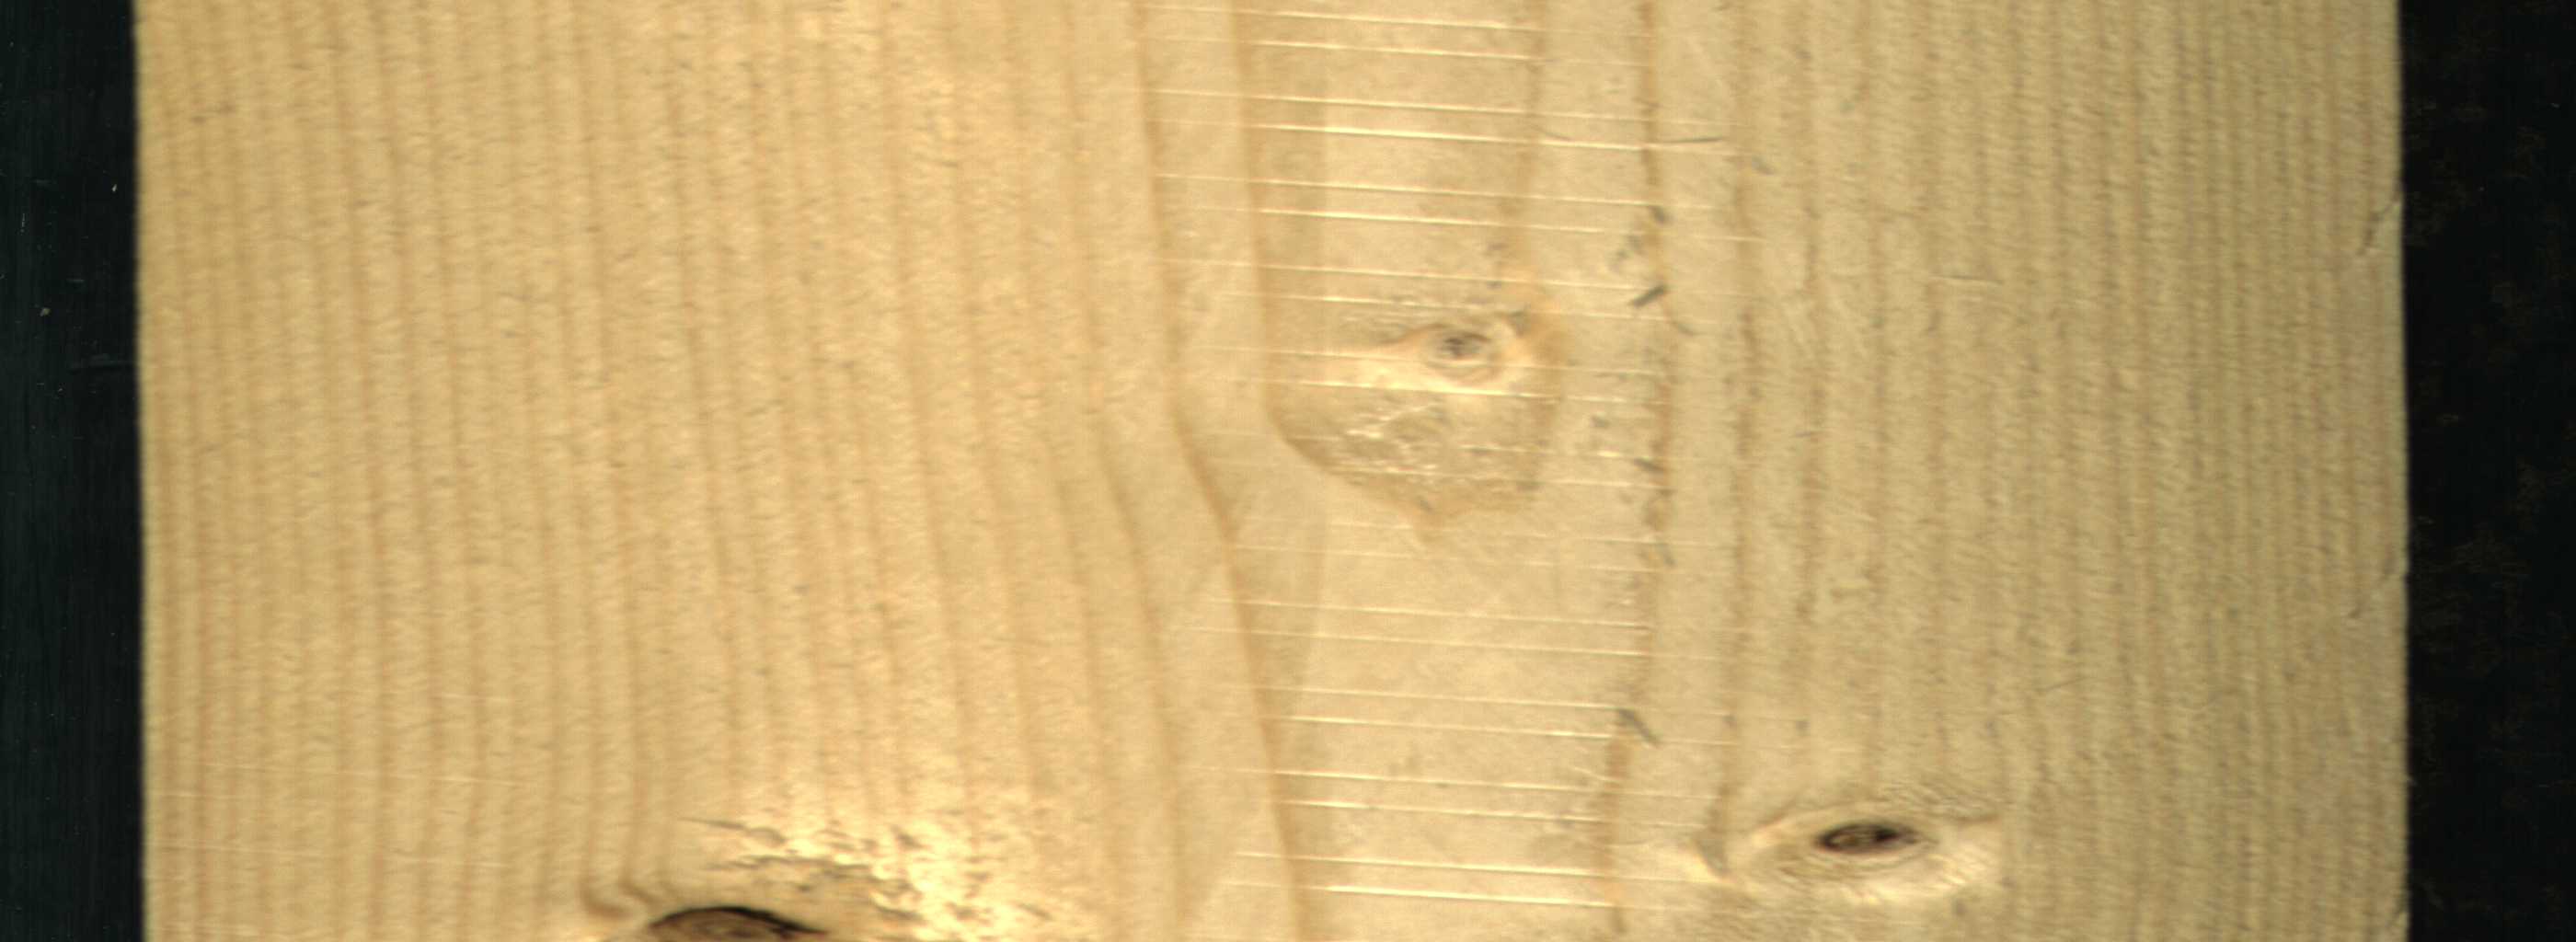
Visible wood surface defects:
Dead_Knot
Live_Knot
Live_Knot